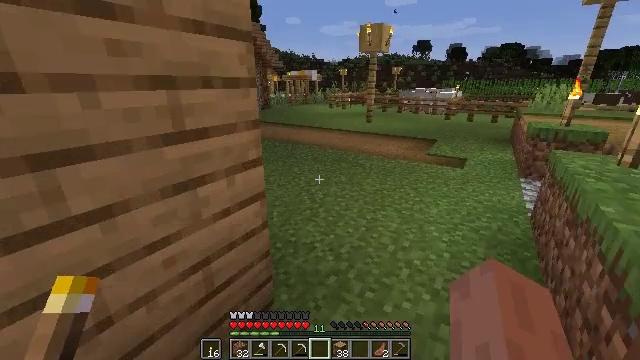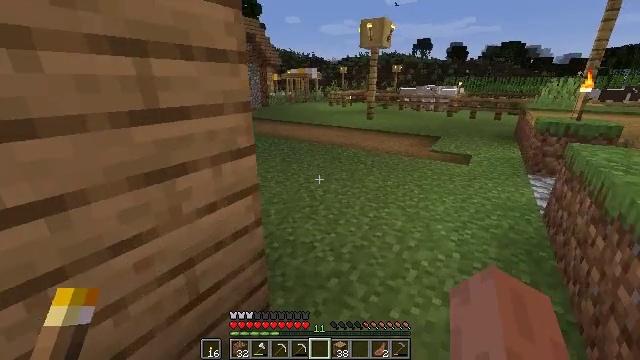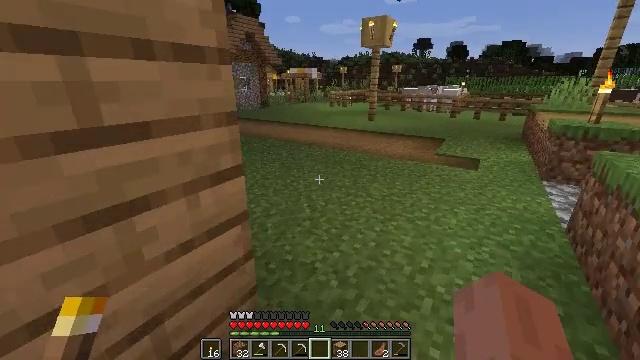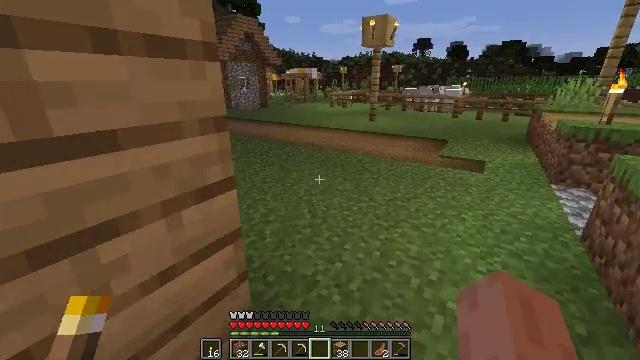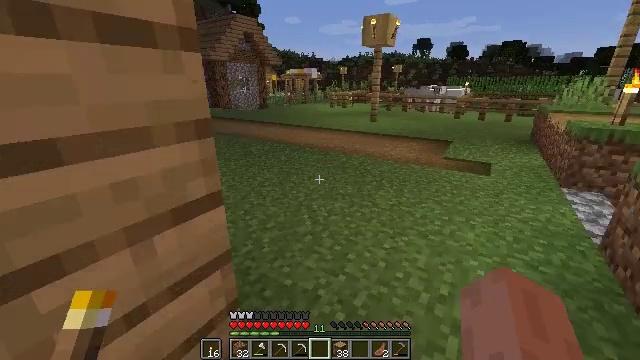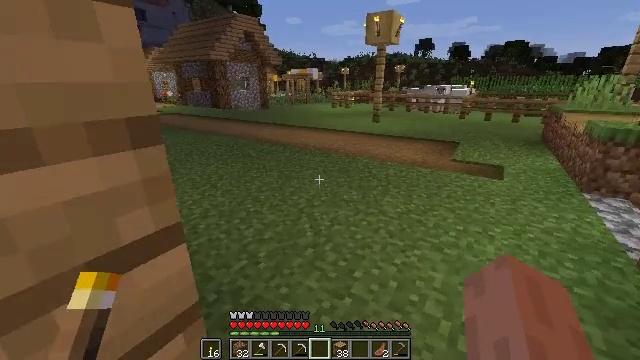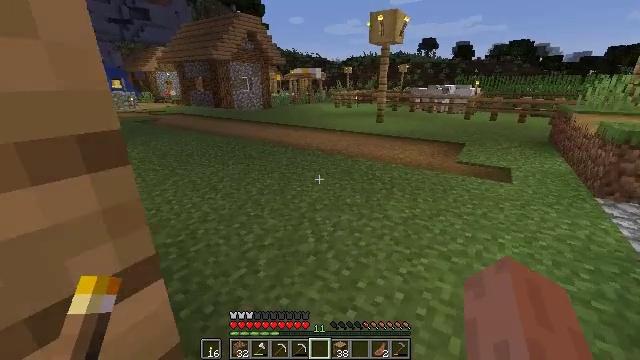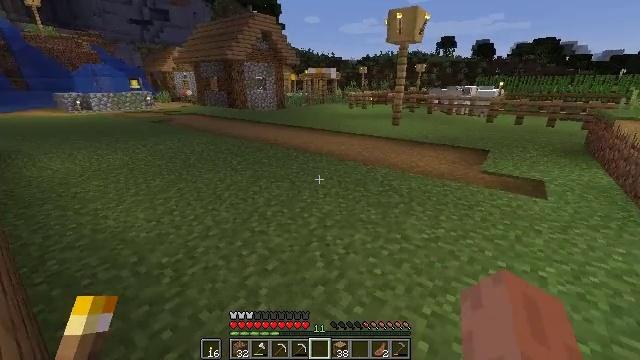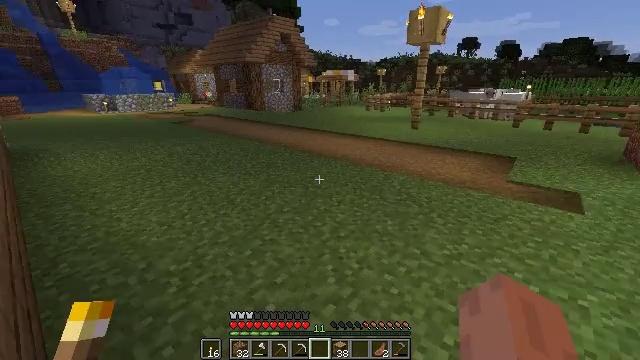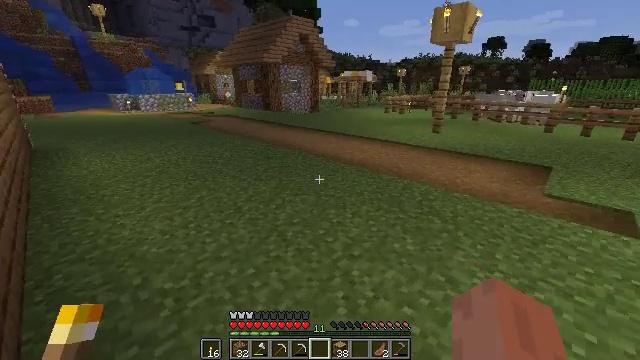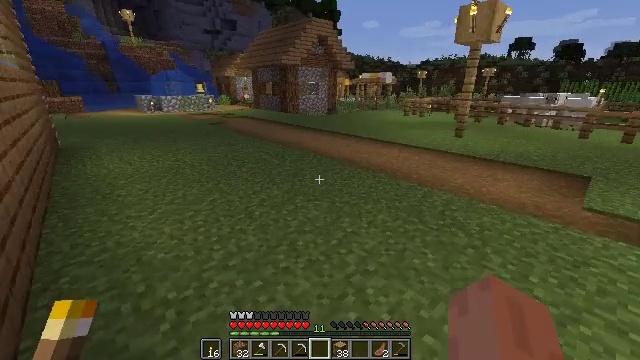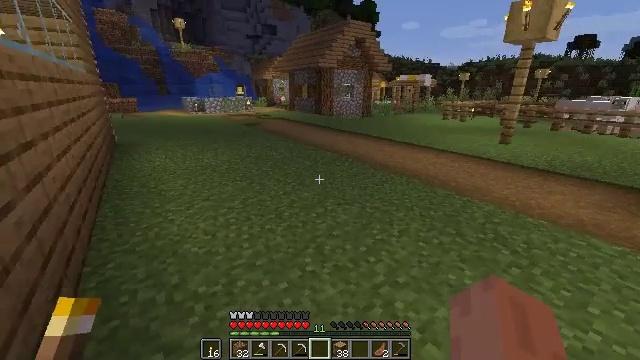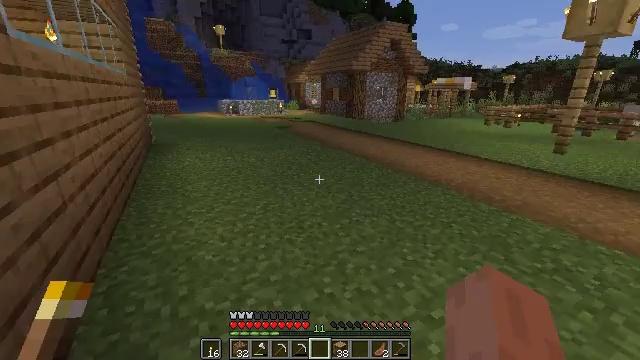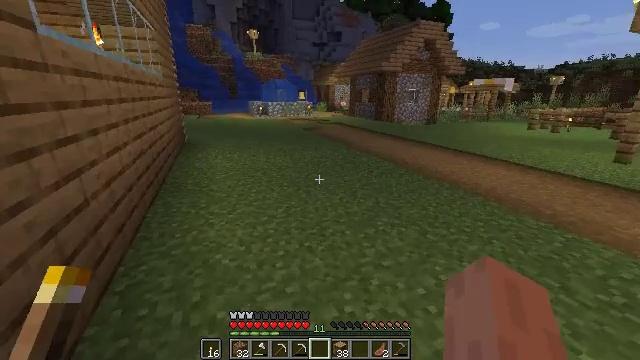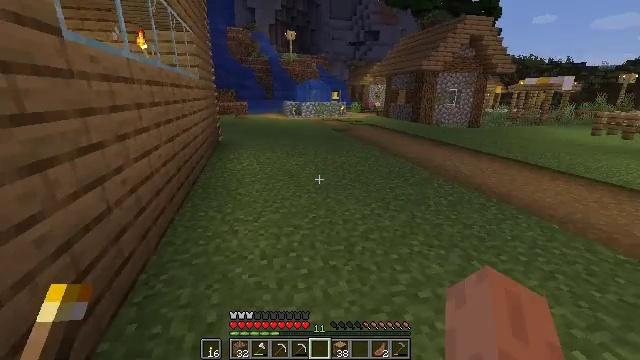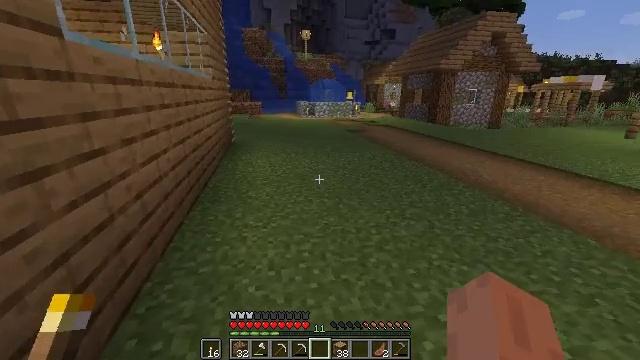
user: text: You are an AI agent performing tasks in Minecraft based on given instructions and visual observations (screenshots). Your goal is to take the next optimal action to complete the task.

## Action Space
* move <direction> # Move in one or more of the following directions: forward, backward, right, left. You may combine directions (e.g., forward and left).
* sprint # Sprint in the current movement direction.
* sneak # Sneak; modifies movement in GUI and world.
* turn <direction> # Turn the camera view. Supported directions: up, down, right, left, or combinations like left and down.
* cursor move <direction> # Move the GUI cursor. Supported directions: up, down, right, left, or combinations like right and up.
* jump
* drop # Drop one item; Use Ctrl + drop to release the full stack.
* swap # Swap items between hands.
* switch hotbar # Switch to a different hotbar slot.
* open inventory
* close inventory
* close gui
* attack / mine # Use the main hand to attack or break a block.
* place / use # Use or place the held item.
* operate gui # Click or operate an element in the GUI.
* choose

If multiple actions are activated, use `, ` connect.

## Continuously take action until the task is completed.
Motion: motion action
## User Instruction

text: Use the crafting table to make a composter.
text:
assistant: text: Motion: move forward
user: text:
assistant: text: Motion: move forward
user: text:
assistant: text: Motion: move forward
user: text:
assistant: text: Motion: move forward
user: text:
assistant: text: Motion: move forward
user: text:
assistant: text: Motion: move forward
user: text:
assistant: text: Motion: move forward, turn left
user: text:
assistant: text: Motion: move forward, turn left
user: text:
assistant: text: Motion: move forward, turn left
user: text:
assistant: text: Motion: move forward, turn left
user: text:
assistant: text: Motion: move forward, turn left
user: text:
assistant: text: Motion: move forward, turn left
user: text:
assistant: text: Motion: move forward, turn left
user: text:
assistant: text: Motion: move forward, turn left
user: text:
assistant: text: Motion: move forward, turn left
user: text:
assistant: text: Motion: move forward, turn left
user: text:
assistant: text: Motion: move forward, turn left
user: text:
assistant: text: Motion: move forward
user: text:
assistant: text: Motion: move forward, turn left
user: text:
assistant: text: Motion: move forward, turn left
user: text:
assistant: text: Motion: move forward, turn left
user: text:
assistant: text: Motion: move forward, turn left
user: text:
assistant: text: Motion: move forward, turn left and up
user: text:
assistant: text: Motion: move forward, turn left and up
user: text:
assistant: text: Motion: move forward
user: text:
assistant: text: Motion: move forward
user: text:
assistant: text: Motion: move forward
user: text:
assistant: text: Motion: move forward
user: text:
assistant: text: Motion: move forward
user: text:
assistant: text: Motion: move forward